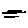
Label: line